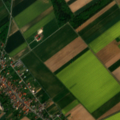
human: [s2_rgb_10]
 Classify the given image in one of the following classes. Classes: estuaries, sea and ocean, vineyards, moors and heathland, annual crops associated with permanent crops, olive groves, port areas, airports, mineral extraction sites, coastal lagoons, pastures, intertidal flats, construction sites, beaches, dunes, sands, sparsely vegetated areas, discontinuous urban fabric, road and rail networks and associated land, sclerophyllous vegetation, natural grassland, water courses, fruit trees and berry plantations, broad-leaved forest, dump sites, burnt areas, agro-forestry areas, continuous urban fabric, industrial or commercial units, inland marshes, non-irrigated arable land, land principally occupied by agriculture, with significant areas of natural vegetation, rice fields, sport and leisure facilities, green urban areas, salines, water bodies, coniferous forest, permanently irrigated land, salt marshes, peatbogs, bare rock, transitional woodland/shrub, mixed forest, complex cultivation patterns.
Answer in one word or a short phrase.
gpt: discontinuous urban fabric, non-irrigated arable land, land principally occupied by agriculture, with significant areas of natural vegetation